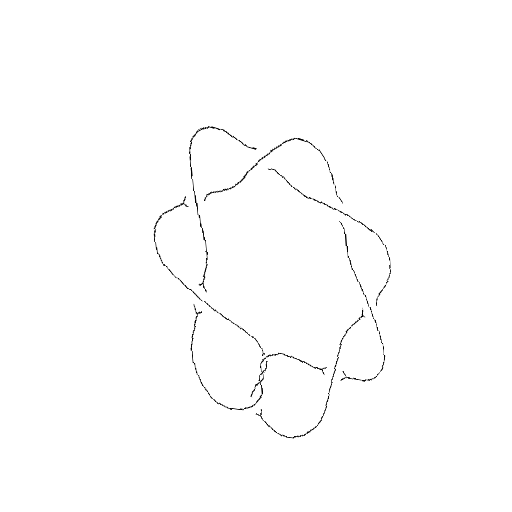
Crossing number: 10